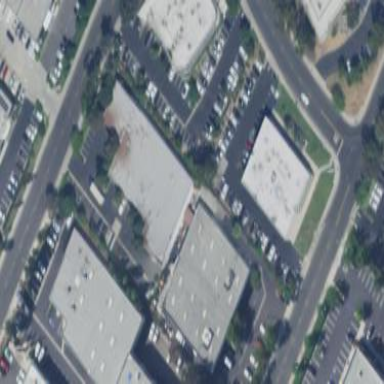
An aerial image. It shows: Commercial area.